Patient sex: F
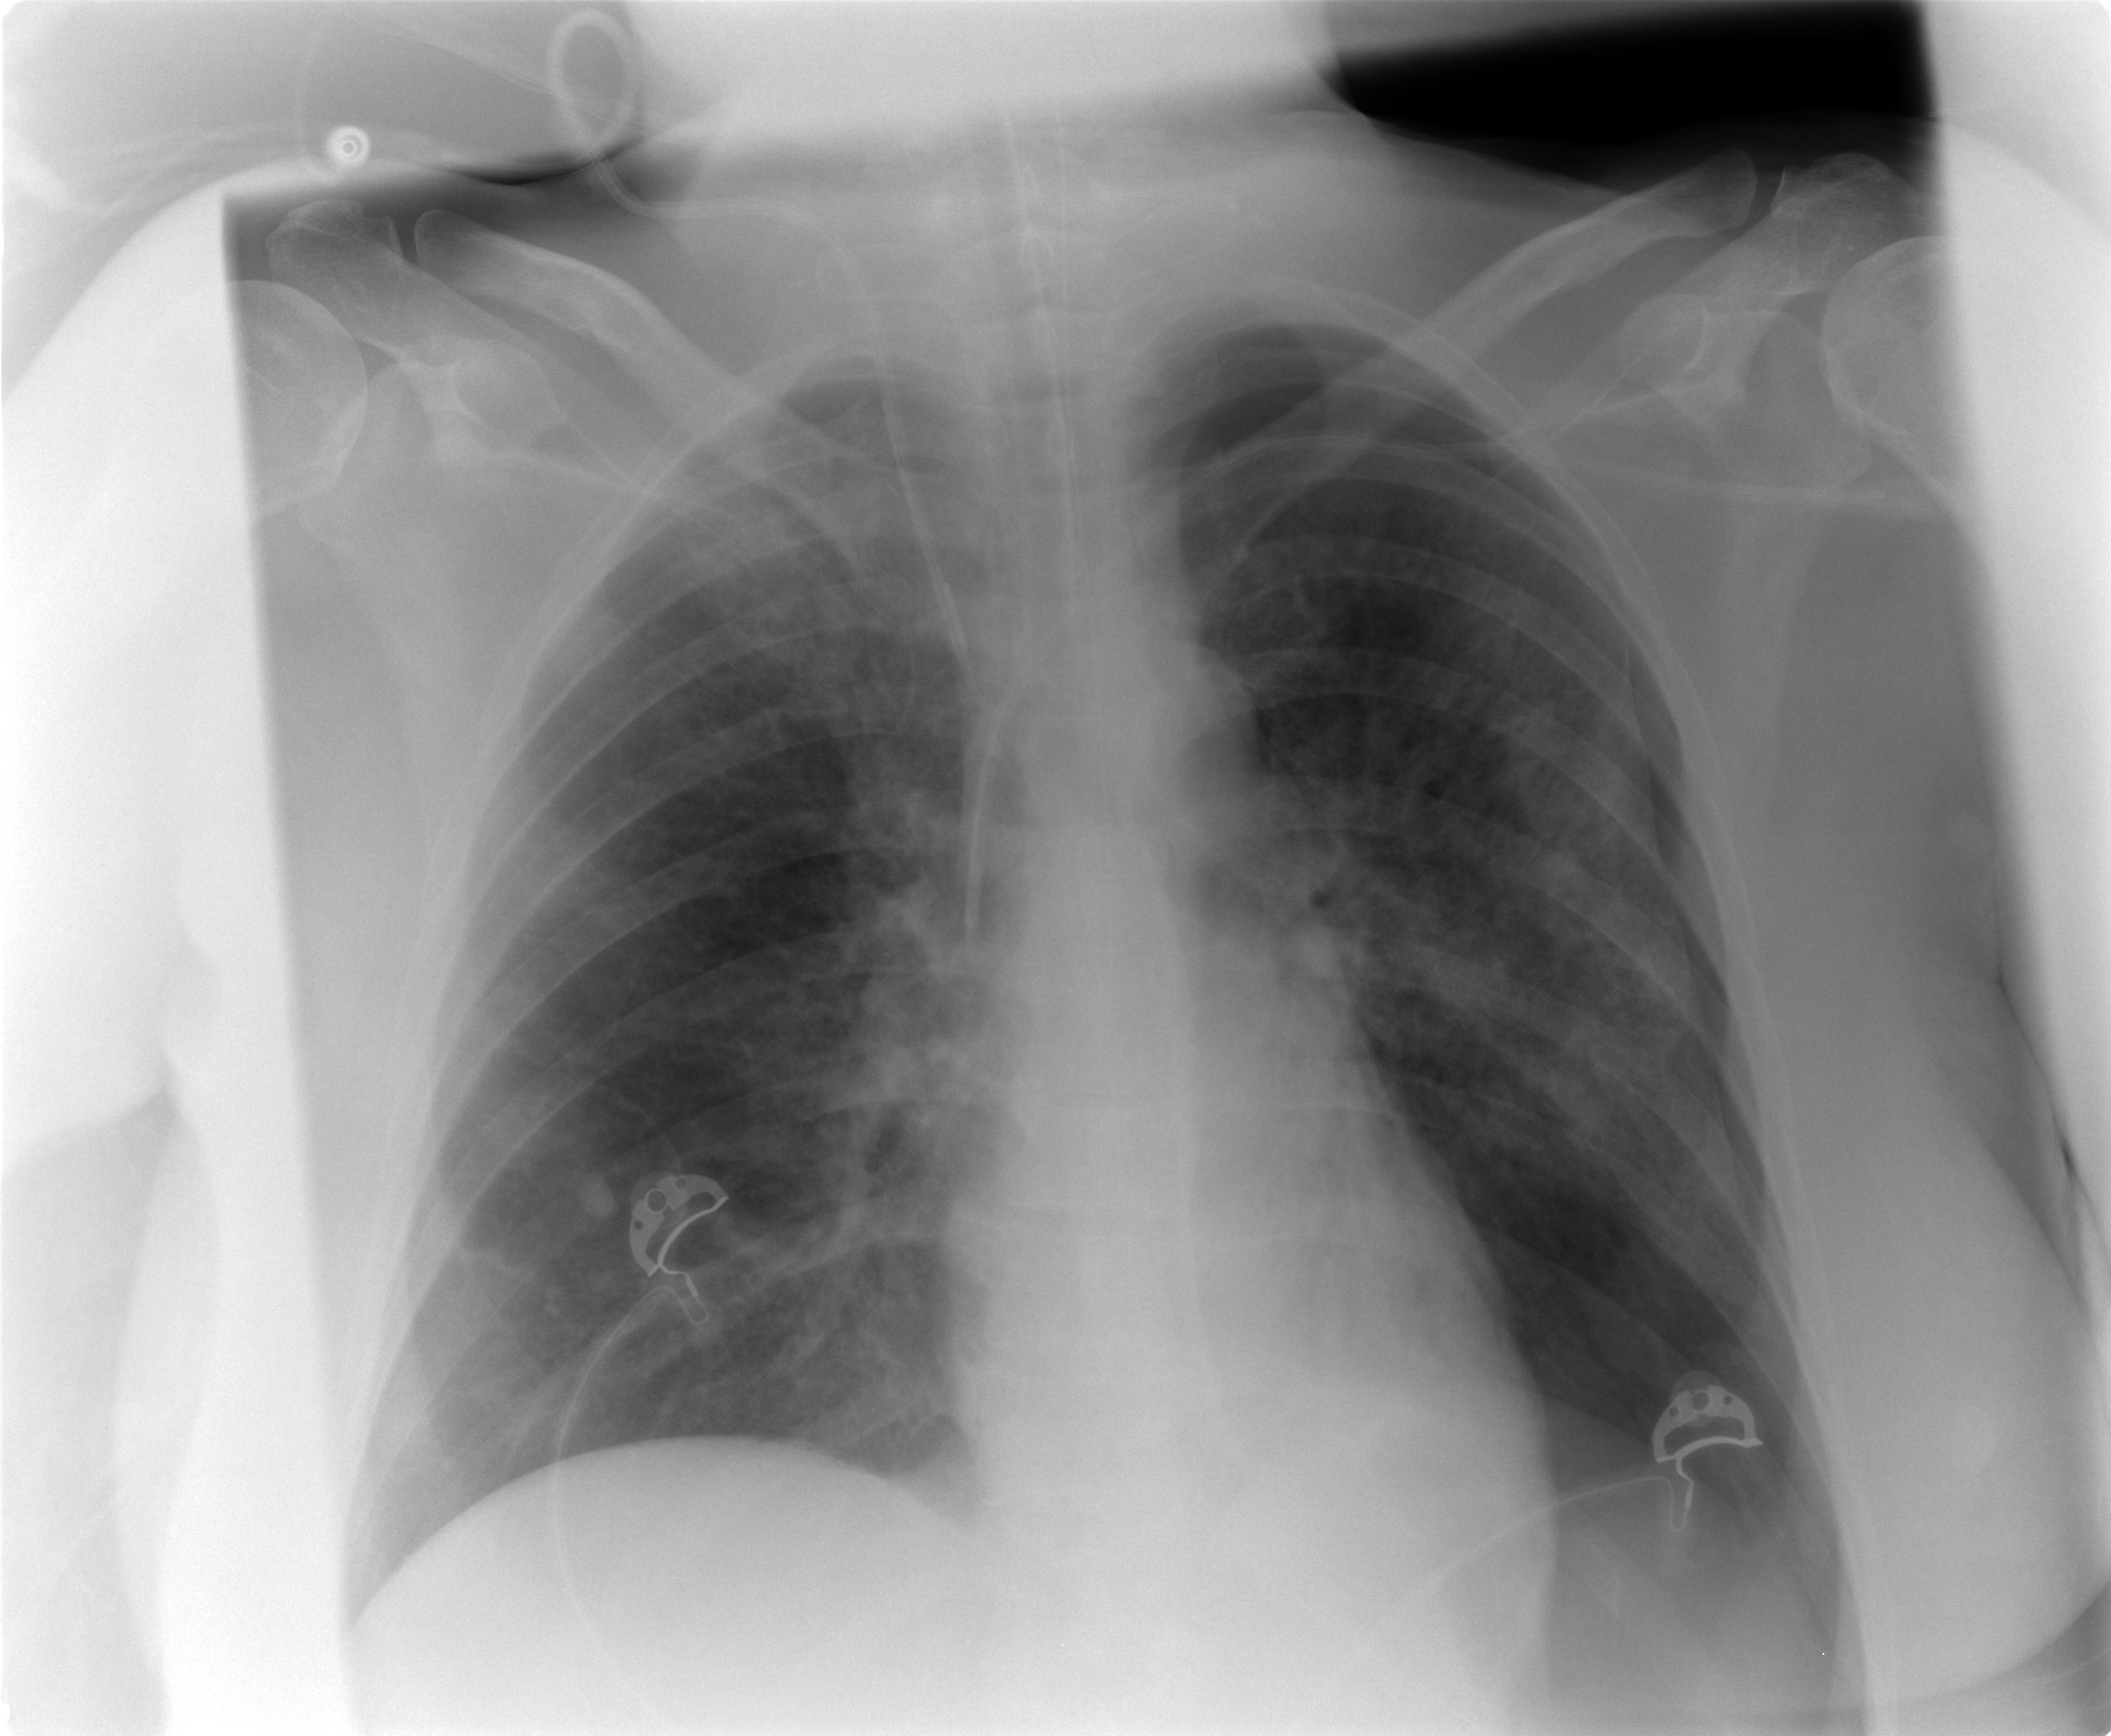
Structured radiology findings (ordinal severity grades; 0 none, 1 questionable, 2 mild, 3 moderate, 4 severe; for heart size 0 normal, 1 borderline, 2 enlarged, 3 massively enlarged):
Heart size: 0
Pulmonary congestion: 3
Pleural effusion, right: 0
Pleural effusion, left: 0
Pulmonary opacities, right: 2
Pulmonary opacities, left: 2
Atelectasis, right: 2
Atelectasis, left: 2